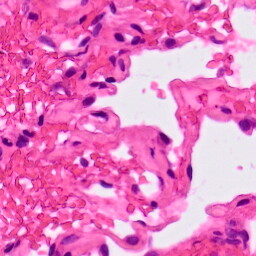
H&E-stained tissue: Lung